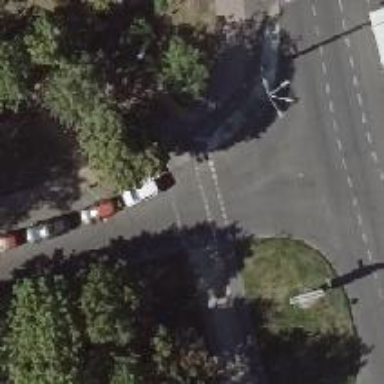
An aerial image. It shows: Footway crossing with traffic signals and island. There is asphalt cycle track on the left side.